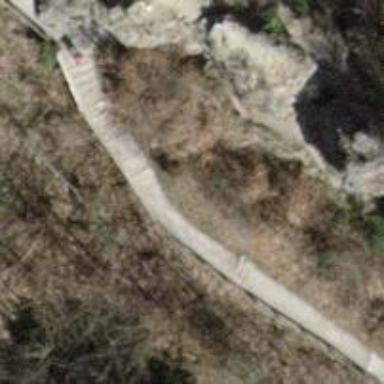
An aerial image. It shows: Compacted path with excellent trail visibility.